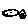
Label: fish